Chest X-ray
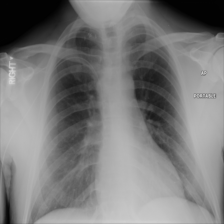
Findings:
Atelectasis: negative
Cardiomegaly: negative
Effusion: negative
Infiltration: negative
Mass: negative
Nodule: negative
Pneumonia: negative
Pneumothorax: negative
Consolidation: negative
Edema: negative
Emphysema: negative
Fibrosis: negative
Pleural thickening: negative
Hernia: negative